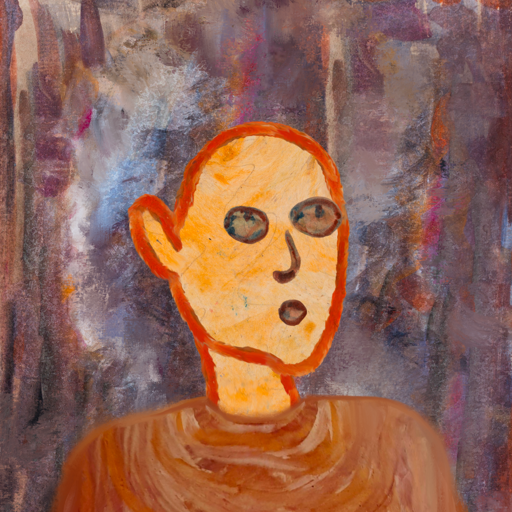
Background: Hypocrite, Head And Neck Side: Experience, Face Side: Orphan, Bust: Pious_Lady, Hair Side: Blank, Head Accessory: Blank, Second Necklace: Blank, Necklace: Blank, Baby: Blank